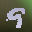
Label: 9